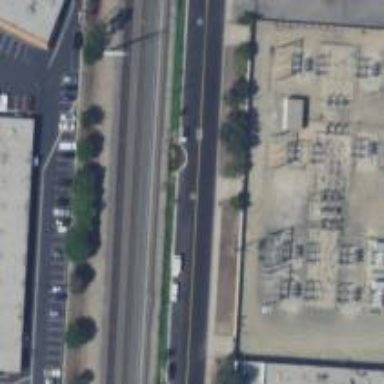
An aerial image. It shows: Power pole.